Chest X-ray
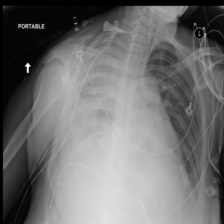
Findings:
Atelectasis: negative
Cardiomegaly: negative
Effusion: negative
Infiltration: negative
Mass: negative
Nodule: negative
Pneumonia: negative
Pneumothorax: negative
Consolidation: negative
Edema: negative
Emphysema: negative
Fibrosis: negative
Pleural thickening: negative
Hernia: negative